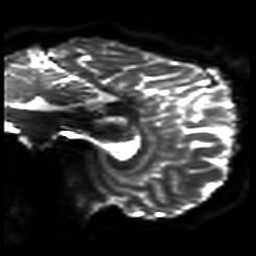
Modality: DWI
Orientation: sagittal
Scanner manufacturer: philips
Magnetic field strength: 7 T
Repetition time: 9.612 s
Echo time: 0.073 s